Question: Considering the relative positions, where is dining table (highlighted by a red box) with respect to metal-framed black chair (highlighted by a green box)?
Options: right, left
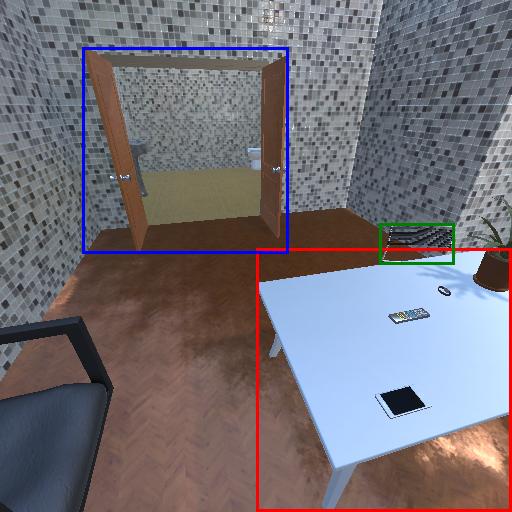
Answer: right